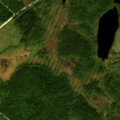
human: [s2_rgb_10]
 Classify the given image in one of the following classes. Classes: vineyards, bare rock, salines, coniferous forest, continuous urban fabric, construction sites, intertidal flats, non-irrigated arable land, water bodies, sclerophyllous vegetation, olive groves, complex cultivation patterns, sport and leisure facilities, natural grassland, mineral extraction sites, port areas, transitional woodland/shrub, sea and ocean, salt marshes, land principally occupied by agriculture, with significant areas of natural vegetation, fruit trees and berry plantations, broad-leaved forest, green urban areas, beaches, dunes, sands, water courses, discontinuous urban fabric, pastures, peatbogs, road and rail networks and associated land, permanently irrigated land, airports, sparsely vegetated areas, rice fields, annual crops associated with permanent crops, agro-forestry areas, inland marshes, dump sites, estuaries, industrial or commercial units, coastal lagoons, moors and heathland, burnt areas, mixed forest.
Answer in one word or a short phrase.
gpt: coniferous forest, transitional woodland/shrub, water bodies